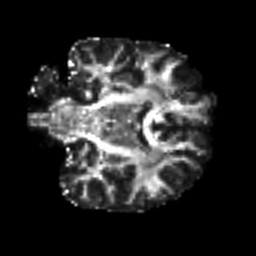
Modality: FA
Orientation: coronal
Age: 23
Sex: female
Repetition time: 8.4 s
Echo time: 0.09 s